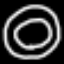
Label: donut